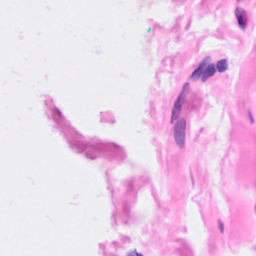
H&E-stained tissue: Breast